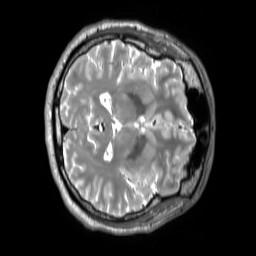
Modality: T2w
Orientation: axial
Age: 31
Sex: male
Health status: ill
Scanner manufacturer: siemens
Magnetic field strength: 3 T
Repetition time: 2.8 s
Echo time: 0.326 s